Question: Just started on a touchscreen based project that uses the reportviewer control. I will obviously be putting my own big buttons for report navigation , export to pdf etc since even people with tiny fingers will have a hard time clicking the out of box toolbar that comes with this control (see below screenshot). Can I do all of this from code
1) Show next / prev/first /last page of report
2) Show print dialog/page setup dialog/print layout
3) Export to pdf
Thats all we need for now. I am going thru the msdn samples meanwhile. Not yet found any code to do all that the toolbar shown does. thank you

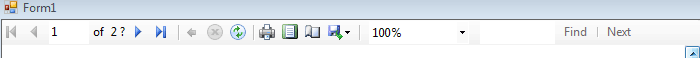
Answer: Yes, you can. Assuming your application is Windows app, refer to ShowXXXXX properties of ReportViewer.
<URL>
Exporting:
<URL>
Printing:
<URL>
: As MS has deleted documentation of reportviewer (the first link above), following might be an alternative.
<URL>